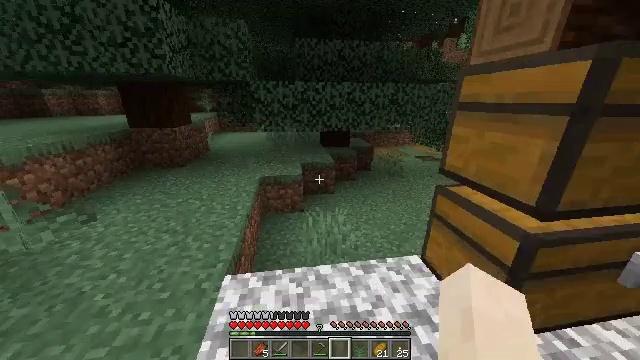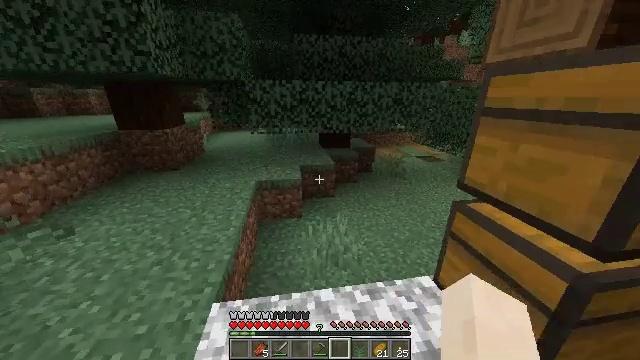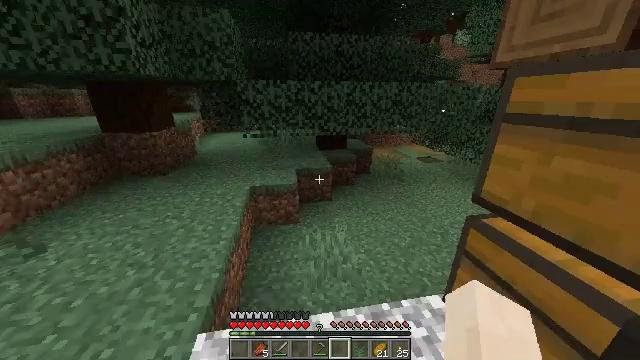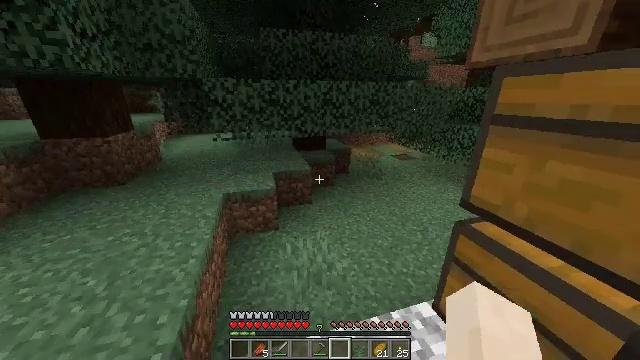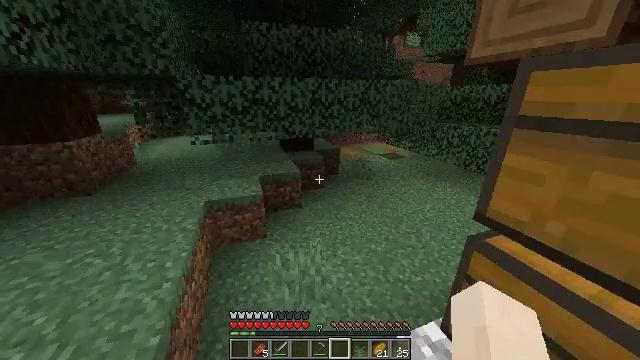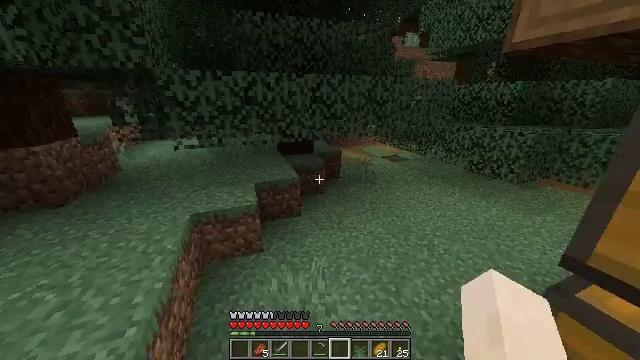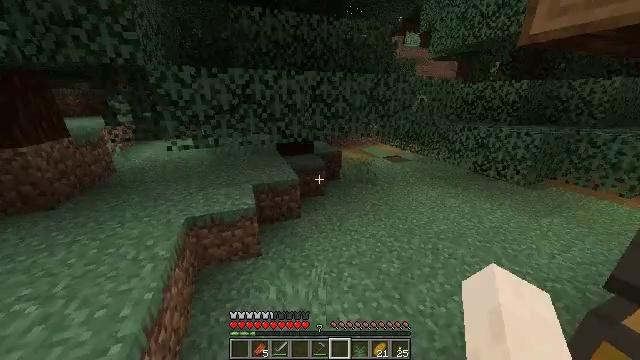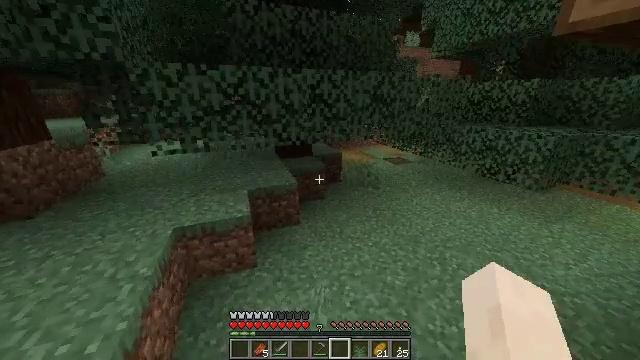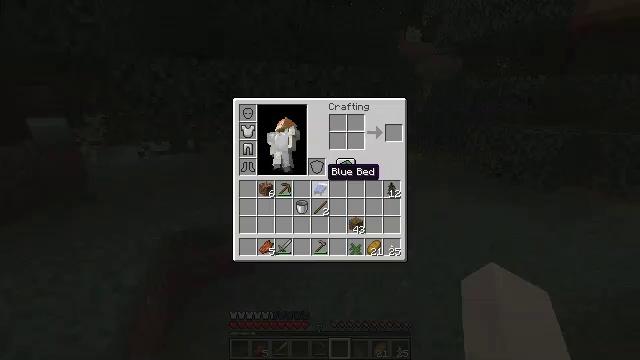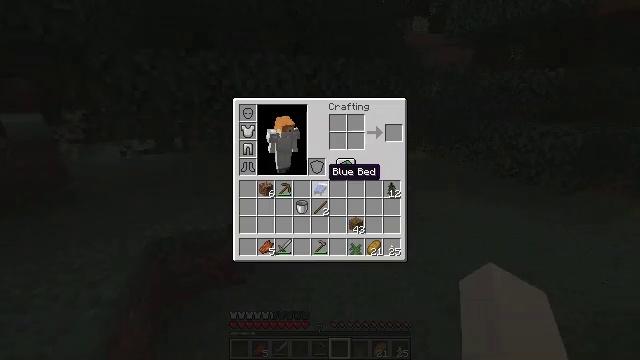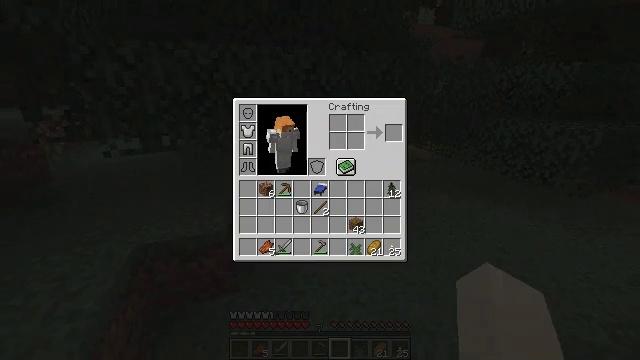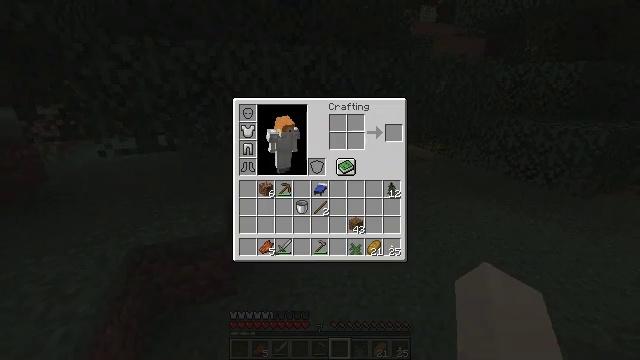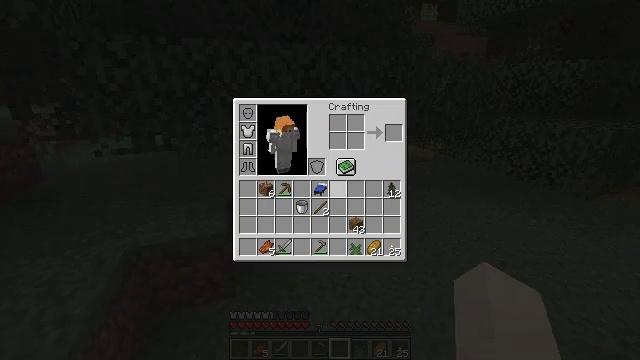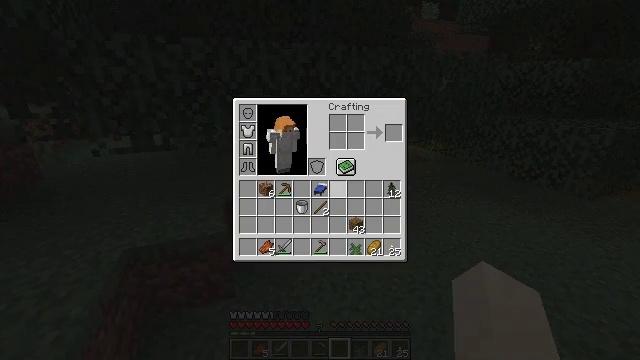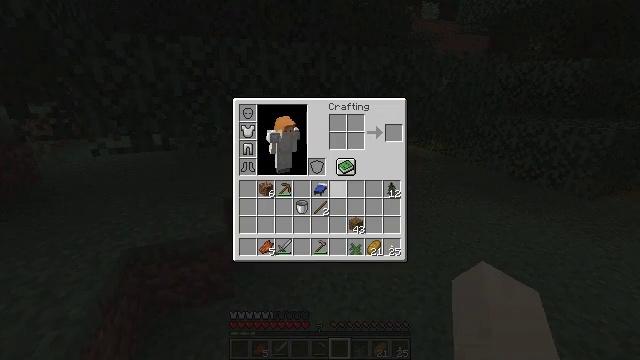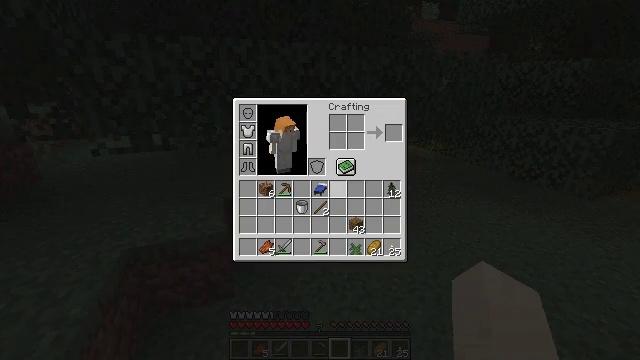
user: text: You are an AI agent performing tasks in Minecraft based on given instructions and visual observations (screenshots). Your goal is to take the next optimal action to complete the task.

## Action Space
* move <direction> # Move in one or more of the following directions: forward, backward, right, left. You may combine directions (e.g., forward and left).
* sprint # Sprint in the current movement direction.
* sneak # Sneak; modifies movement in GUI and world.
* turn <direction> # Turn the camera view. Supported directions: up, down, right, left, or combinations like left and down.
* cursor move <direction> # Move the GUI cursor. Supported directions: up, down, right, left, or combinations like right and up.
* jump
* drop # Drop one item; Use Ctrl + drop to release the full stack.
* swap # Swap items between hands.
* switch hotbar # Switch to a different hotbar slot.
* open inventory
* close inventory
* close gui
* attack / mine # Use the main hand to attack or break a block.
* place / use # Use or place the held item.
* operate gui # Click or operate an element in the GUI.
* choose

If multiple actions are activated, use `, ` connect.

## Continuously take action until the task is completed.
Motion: motion action
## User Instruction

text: Drop a large fern.
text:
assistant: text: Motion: move forward
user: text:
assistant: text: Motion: move forward, turn right
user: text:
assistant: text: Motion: move forward, turn right
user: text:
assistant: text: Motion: move forward, turn right
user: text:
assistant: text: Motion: move forward
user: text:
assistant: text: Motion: move forward
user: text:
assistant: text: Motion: no_op
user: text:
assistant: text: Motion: open inventory
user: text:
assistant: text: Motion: open inventory
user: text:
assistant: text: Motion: open inventory
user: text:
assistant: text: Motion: no_op
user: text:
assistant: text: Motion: cursor move right
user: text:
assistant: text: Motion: no_op
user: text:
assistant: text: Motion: no_op
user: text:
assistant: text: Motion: no_op
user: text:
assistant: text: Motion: no_op
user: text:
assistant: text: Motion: no_op
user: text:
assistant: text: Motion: no_op
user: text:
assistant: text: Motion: cursor move right
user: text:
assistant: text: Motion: cursor move right
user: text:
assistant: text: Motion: no_op
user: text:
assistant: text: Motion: no_op
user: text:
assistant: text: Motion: no_op
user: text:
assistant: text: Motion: cursor move left
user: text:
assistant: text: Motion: cursor move left
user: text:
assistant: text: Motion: cursor move left
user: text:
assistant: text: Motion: no_op
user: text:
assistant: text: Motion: cursor move down
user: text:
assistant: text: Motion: cursor move down
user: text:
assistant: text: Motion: cursor move right and down